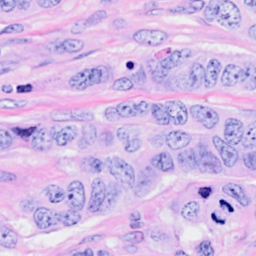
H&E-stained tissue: Breast